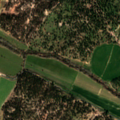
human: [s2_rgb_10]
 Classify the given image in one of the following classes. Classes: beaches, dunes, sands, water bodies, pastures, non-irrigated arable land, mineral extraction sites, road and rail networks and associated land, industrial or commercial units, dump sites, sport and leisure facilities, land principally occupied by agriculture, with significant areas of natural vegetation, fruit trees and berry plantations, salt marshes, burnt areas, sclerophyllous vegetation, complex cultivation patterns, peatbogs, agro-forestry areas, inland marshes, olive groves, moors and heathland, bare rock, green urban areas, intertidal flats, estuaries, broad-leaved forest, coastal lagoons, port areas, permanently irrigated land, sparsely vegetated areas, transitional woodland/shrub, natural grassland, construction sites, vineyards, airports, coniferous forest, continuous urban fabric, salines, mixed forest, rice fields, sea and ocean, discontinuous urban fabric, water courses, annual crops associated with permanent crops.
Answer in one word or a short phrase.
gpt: permanently irrigated land, agro-forestry areas, broad-leaved forest, mixed forest